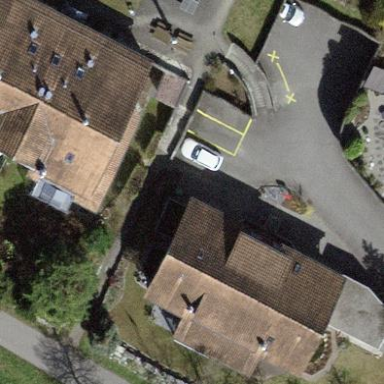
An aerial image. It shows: Building with tiled roof.